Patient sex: M
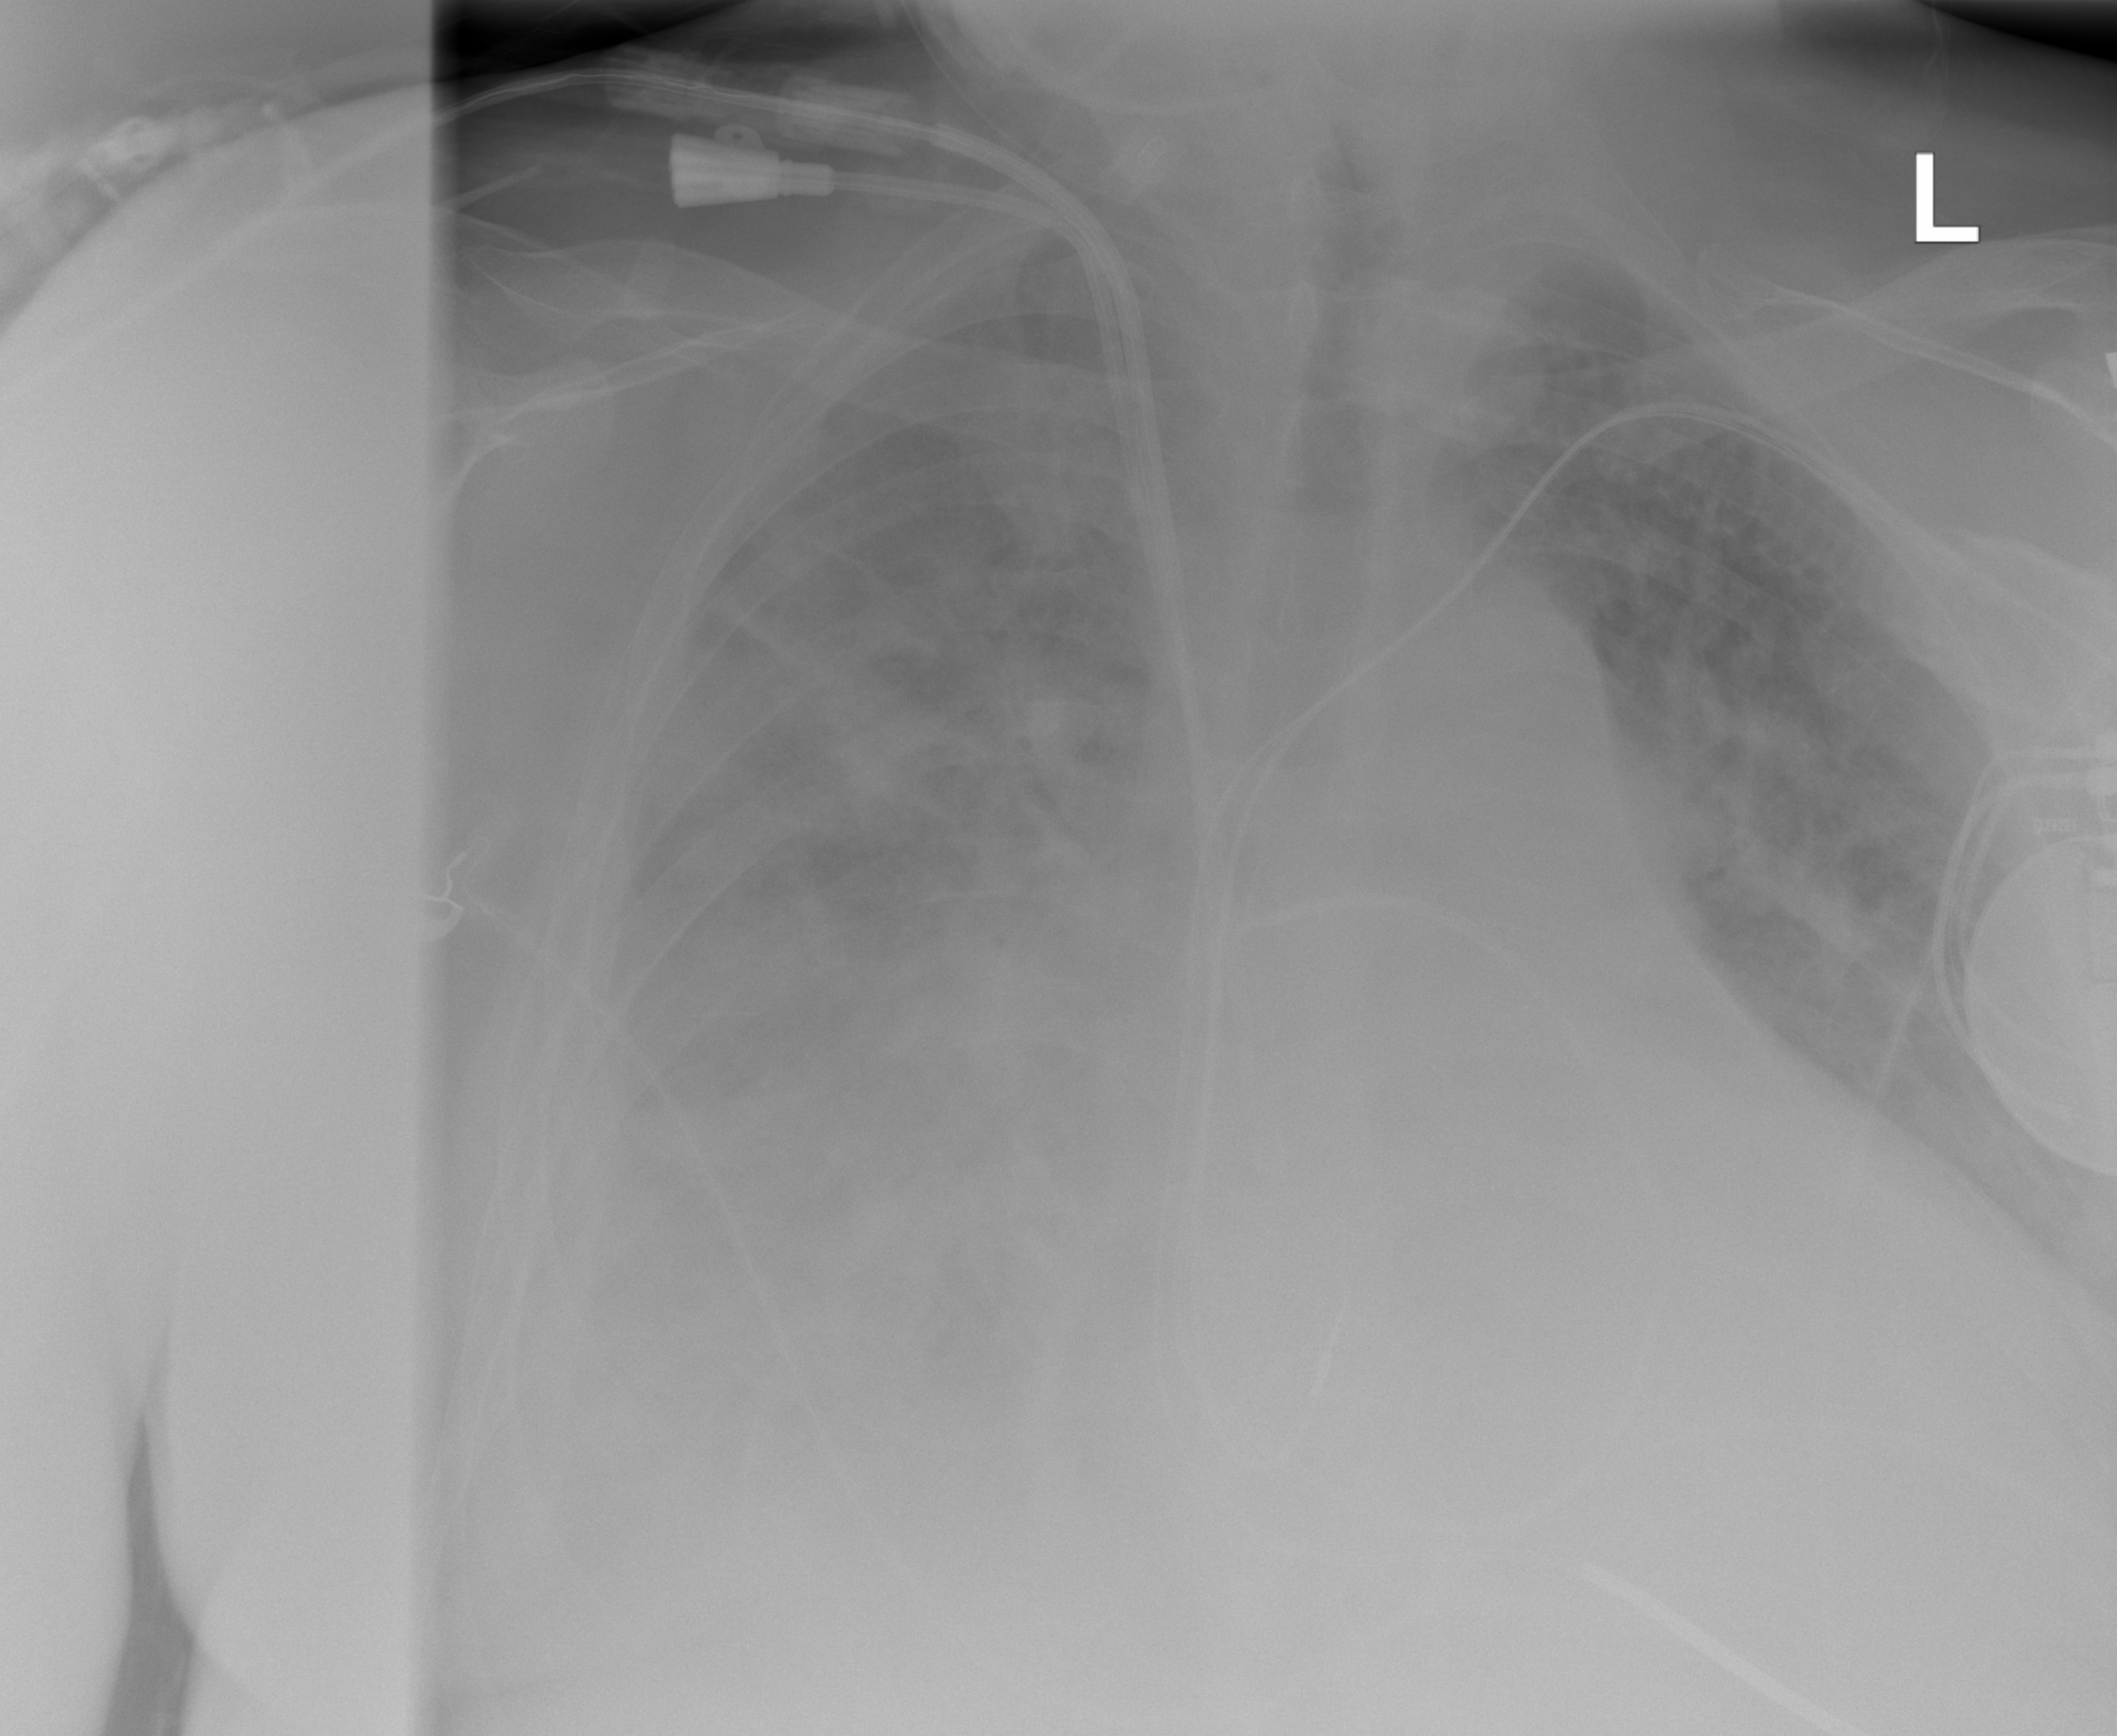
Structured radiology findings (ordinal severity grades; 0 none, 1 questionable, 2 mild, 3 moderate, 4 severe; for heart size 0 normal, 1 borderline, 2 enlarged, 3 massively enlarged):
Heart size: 2
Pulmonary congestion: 3
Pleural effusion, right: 3
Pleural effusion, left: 3
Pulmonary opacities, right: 3
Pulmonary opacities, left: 2
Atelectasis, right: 3
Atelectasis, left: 2